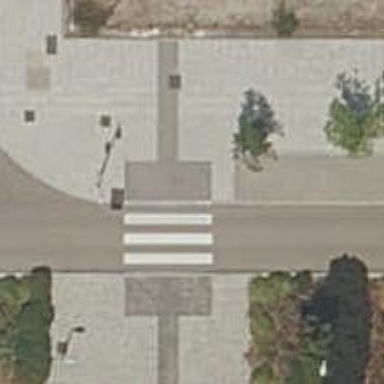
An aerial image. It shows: Uncontrolled road crossing.